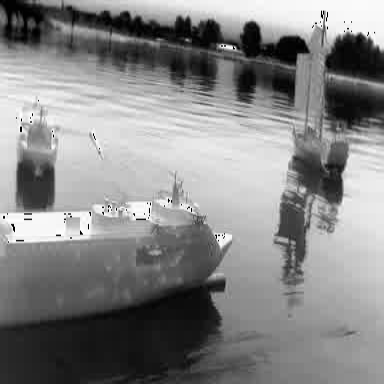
There are three objects shown in the infrared image, including a liner, a sailboat, and a container_ship.